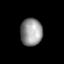
Tissue: lung
Cell type: T cells
Senescence score: 0.5453
Nuclear area (px): 590
Mean DAPI intensity: 148.097